Question: My app randomizes a list and pushes items in order and shows in the screen, but when the list is over, the app crashes and shows this exception.

'''
class _HomeState extends State<Home> {
var pergunta = "randomquest";
int _posicao1 = -1;
var lista1 = ['1', '2', '3', '4', '5']..shuffle();
void Teste1 (){
_posicao1++;
setState(() {
pergunta = lista1.elementAt(_posicao1);
});
}
@override
Widget build(BuildContext context) {
return Scaffold(
backgroundColor: Colors.white,
body: Center(
child: Column(
children: [
Row(
mainAxisAlignment: MainAxisAlignment.spaceEvenly,
children: <Widget>[
IconButton(
icon: Image.asset('images/eye.png'),
iconSize: 150,
onPressed: () {Teste1();
},
}
'''
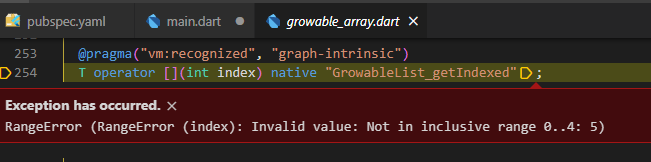
Answer: _posicao1 is reaching '5' in Teste1() and asking for elementAt(5), which doesn't exist. Lists in Dart are zero-based, which means they start at 0. Your list has 5 elements: 0,1,2,3,4. You could do a bounds check in Teste1():
Start the loop over
'''
void Teste1 (){
_posicao1++;
if(_posicao1 == lista1.length) _posicao1 = 0; //start the loop over
setState(() {
pergunta = lista1.elementAt(_posicao1);
});
}
'''
Stay on the last element
'''
void Teste1 (){
_posicao1++;
if(_posicao1 == lista1.length) _posicao1 = lista1.length-1; //last index of lista1
setState(() {
pergunta = lista1.elementAt(_posicao1);
});
}
'''